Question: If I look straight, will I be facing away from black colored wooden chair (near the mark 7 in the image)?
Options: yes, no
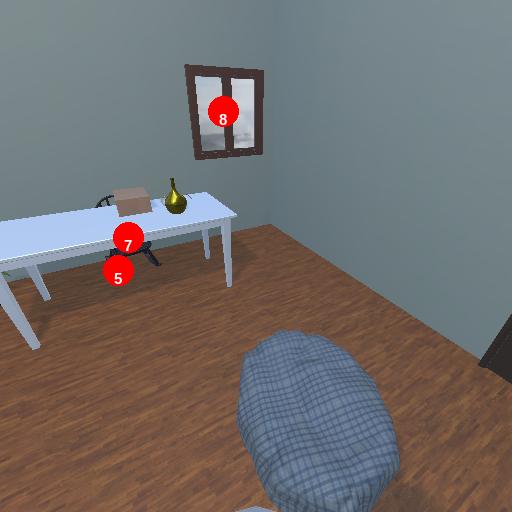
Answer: yes